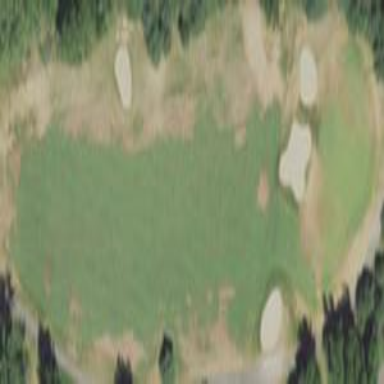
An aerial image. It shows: Grassy area designated as golf fairway.